Aerial crown-view tile of a tropical tree (Barro Colorado Island, Panama), acquired 20250124:
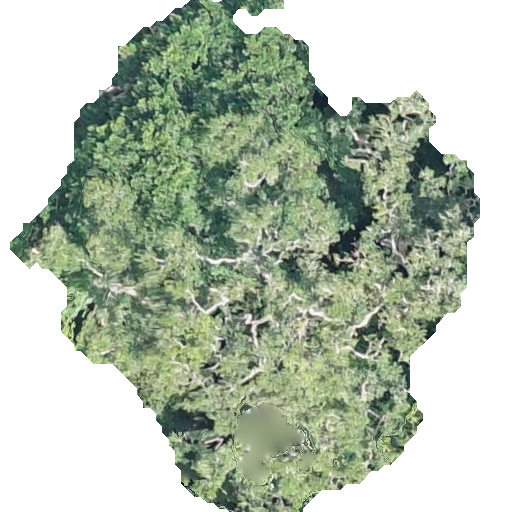
Species: Simarouba amara
GBIF accepted scientific name: Simarouba amara
Crown area: 227.273 m²